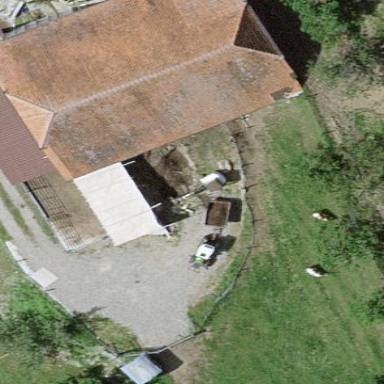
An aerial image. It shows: Rural barn.